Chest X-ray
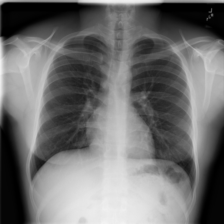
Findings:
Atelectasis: negative
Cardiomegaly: negative
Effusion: negative
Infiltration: negative
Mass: negative
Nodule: negative
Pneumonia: negative
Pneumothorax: negative
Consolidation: negative
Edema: negative
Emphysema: negative
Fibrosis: negative
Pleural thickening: negative
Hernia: negative